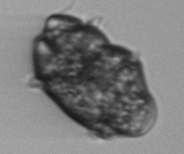
Label: Margalefidinium